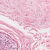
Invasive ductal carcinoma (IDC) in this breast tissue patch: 0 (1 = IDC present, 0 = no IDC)